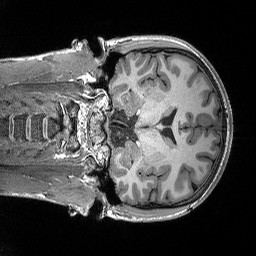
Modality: T1w
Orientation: coronal
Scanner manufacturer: siemens
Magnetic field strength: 3 T
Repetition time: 2.3 s
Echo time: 0.00298 s